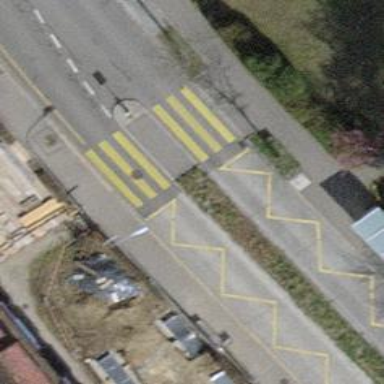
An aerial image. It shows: Uncontrolled zebra crossing with pedestrian island.